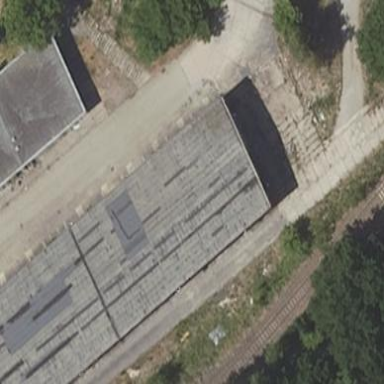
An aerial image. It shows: Shed building.